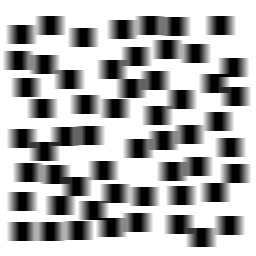
Squares: 56
Triangles: 0
Stars: 0
Total shapes: 56